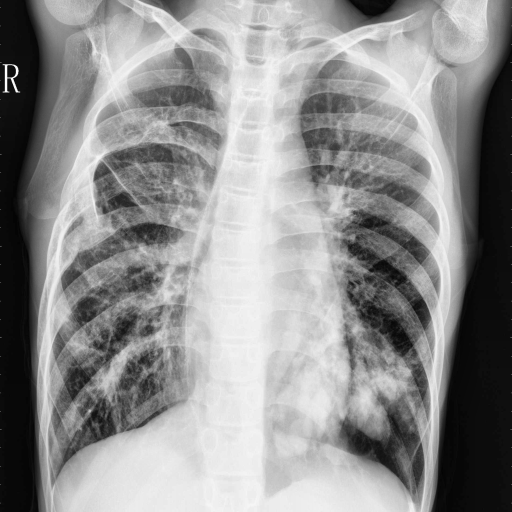
Finding: PNEUMONIA